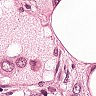
Metastatic tissue present: yes